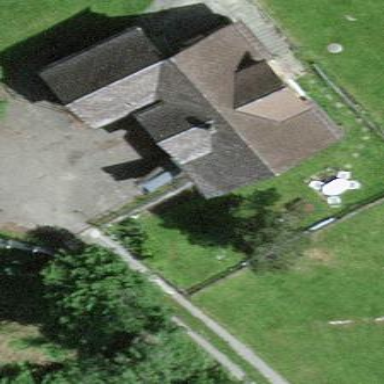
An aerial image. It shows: Detached building with gabled roof.